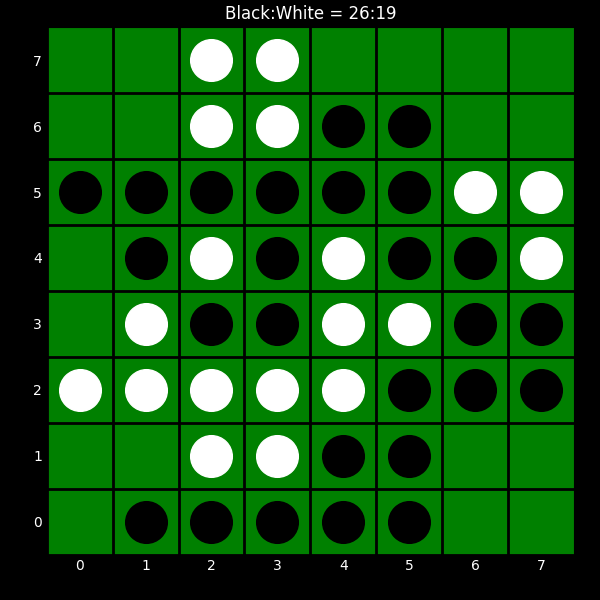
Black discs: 26
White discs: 19